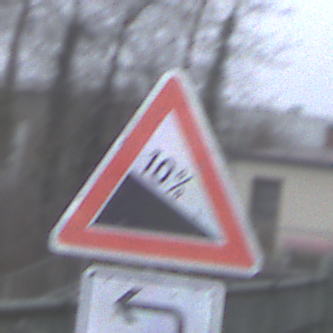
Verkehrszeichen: Gefaelle10
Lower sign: RichtungsangabeDurchPfeile2
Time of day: MorningAfternoon
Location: Outdoor (Suburban)
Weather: Overcast
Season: NotSpecified
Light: Natural